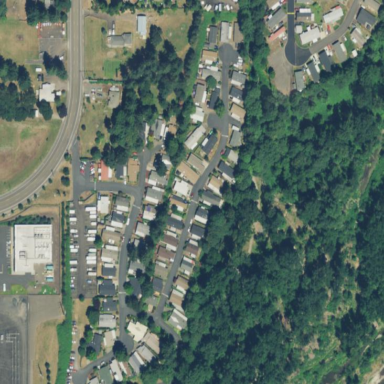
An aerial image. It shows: Residential area known as trailer park.